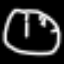
Label: clock